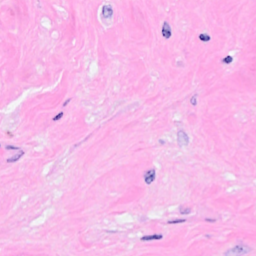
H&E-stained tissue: Breast